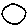
Label: circle